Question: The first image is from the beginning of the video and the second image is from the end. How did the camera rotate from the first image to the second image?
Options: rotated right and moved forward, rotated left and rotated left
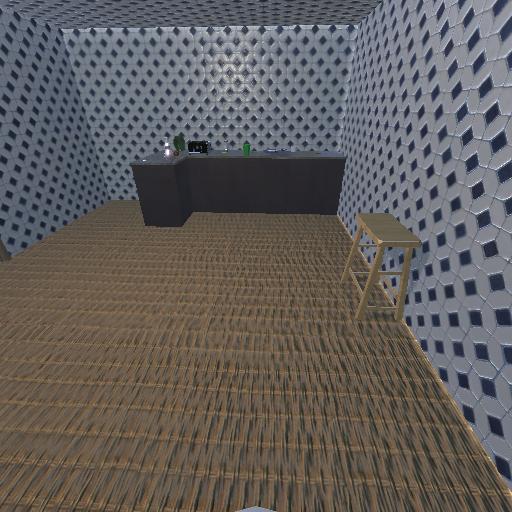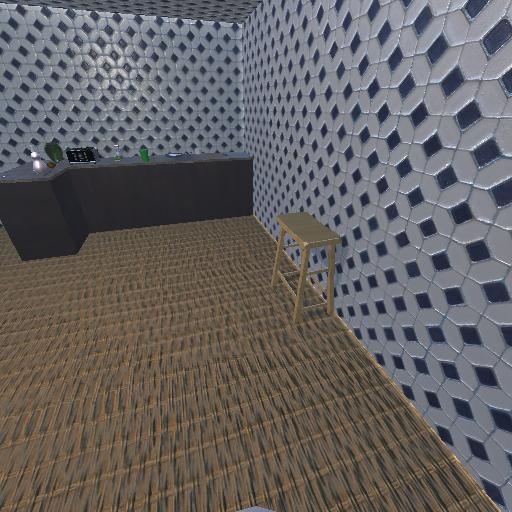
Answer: rotated right and moved forward